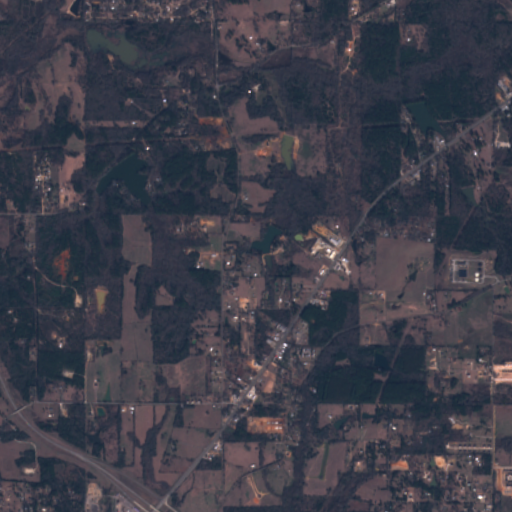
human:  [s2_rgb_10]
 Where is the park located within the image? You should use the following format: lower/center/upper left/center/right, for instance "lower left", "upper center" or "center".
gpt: The park is located in the upper center of the image.
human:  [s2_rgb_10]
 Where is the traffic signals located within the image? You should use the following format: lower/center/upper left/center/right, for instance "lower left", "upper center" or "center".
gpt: The traffic signals is located in the lower left of the image.
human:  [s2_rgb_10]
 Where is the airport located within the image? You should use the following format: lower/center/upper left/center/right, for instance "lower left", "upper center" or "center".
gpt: There is no airport in the image.